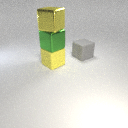
large yellow rubber cube below large green metal cube